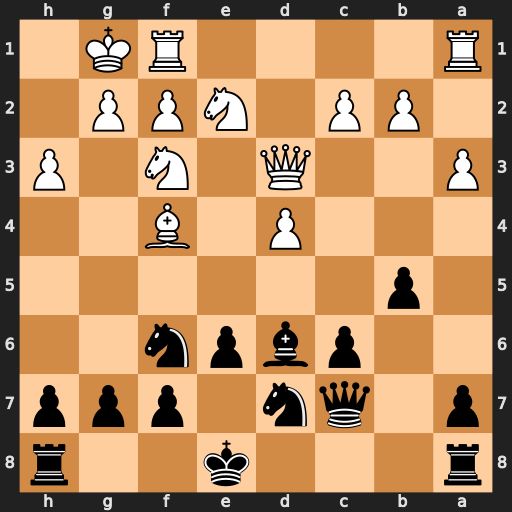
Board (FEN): r3k2r/p1qn1ppp/2pbpn2/1p6/3P1B2/P2Q1N1P/1PP1NPP1/R4RK1
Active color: b
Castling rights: kq
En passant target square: -
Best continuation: Bxf4 Nxf4 Qxf4